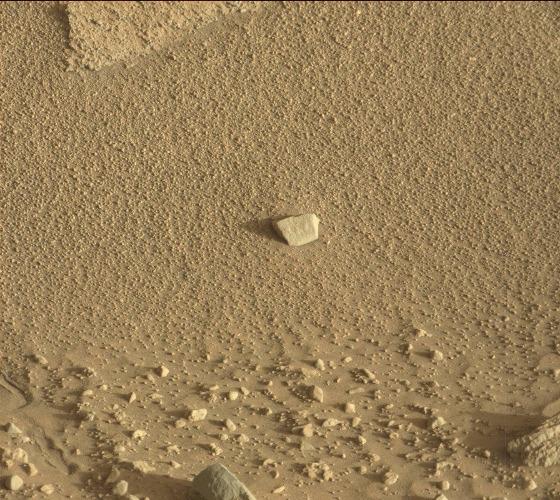
Terrain classes present: Bedrock, Gravel / Sand / Soil, Rock, Shadow